Field crop: tomato
Growth stage: 2
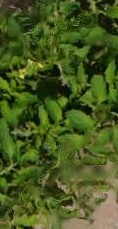
Species: tomato